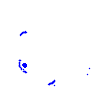
Particle: electron